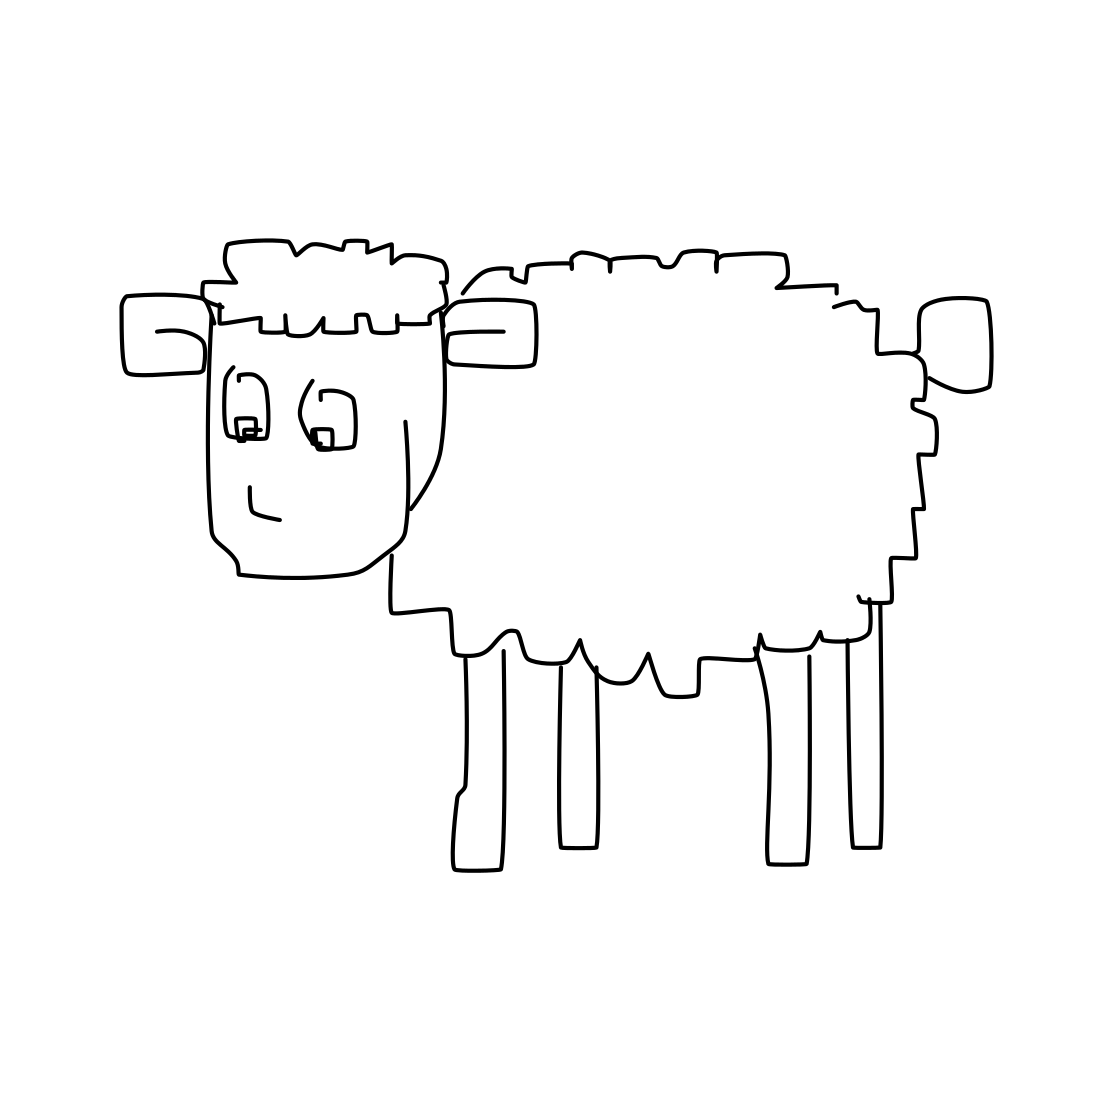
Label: sheep